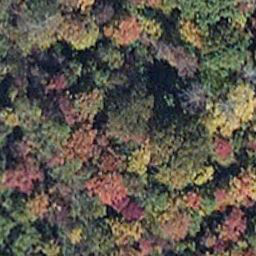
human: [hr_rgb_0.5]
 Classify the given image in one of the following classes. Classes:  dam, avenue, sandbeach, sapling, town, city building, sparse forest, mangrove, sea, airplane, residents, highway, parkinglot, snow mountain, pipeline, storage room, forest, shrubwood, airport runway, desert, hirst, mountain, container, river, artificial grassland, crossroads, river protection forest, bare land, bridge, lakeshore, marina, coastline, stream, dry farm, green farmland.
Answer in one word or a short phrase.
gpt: mangrove